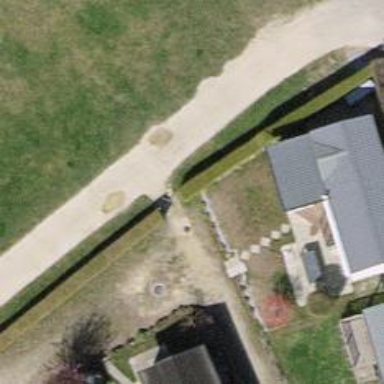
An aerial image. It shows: Gate.